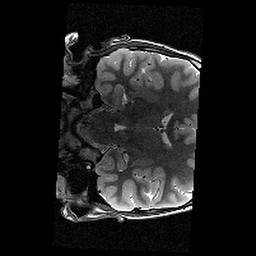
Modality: T2w
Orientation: coronal
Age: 10
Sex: male
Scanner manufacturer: siemens
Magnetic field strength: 3 T
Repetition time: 9.23 s
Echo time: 0.067 s